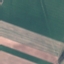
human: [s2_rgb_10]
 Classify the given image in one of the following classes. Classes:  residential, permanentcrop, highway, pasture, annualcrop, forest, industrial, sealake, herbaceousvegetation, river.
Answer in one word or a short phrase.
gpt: AnnualCrop